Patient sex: M
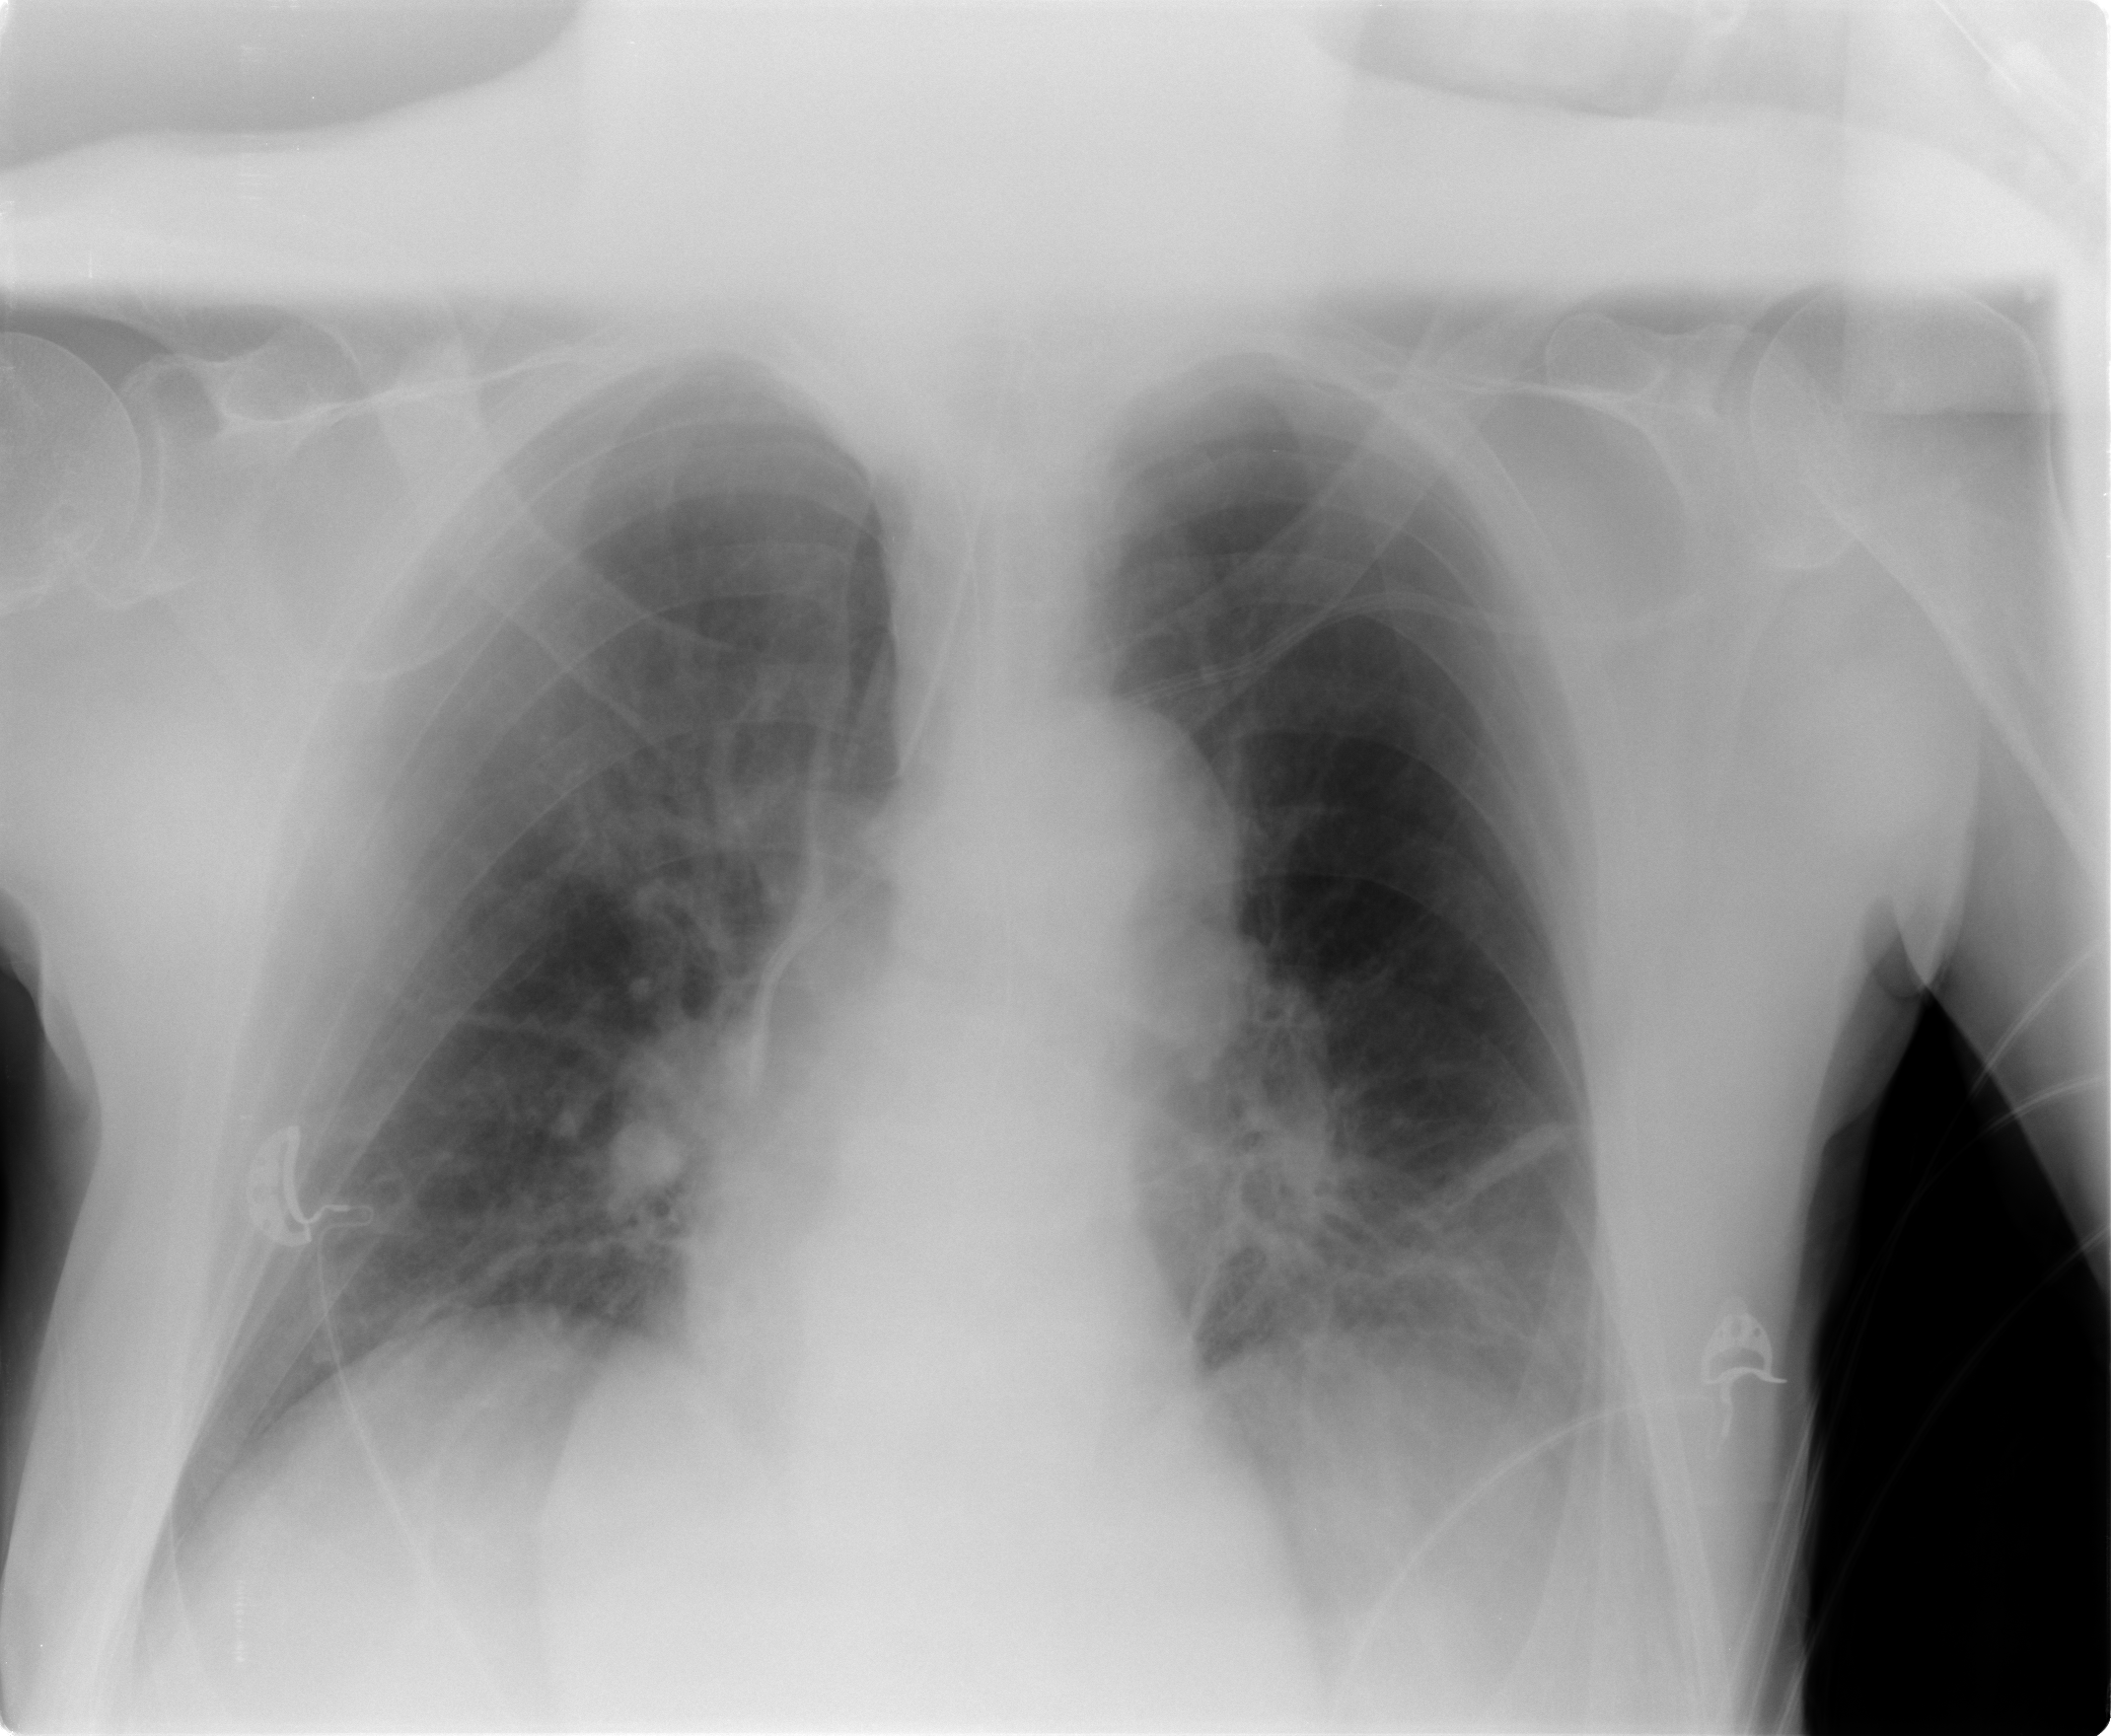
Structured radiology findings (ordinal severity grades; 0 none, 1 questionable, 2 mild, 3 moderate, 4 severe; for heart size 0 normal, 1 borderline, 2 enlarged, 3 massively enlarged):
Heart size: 1
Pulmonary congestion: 2
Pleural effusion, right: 2
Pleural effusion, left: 3
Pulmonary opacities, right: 1
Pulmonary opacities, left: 2
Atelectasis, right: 2
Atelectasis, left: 3